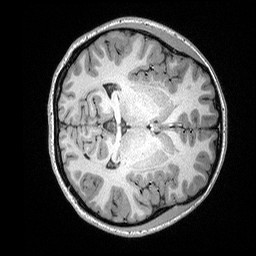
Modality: T1w
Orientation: axial
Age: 24
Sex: female